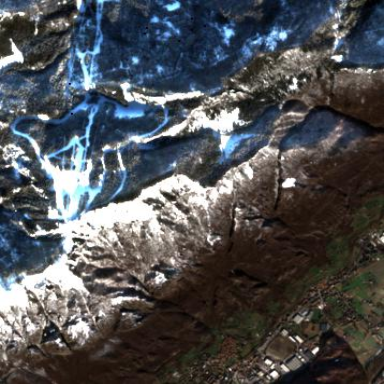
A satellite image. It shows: Area designated for winter sports.